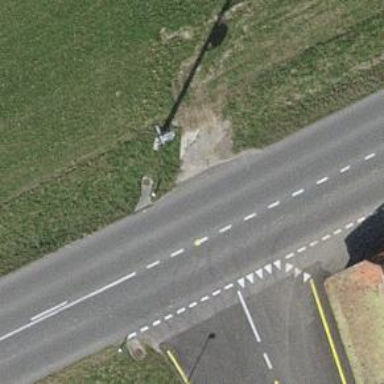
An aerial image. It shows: Secondary road with asphalt surface and lanes for cycling in both directions.